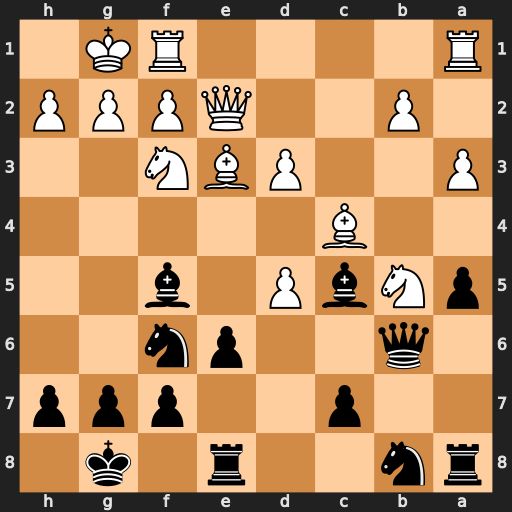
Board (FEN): rn2r1k1/2p2ppp/1q2pn2/pNbP1b2/2B5/P2PBN2/1P2QPPP/R4RK1
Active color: b
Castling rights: -
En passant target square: -
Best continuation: exd5 d4 dxc4